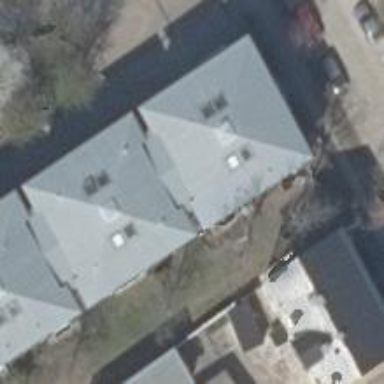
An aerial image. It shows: Apartments building with pyramidal roof.